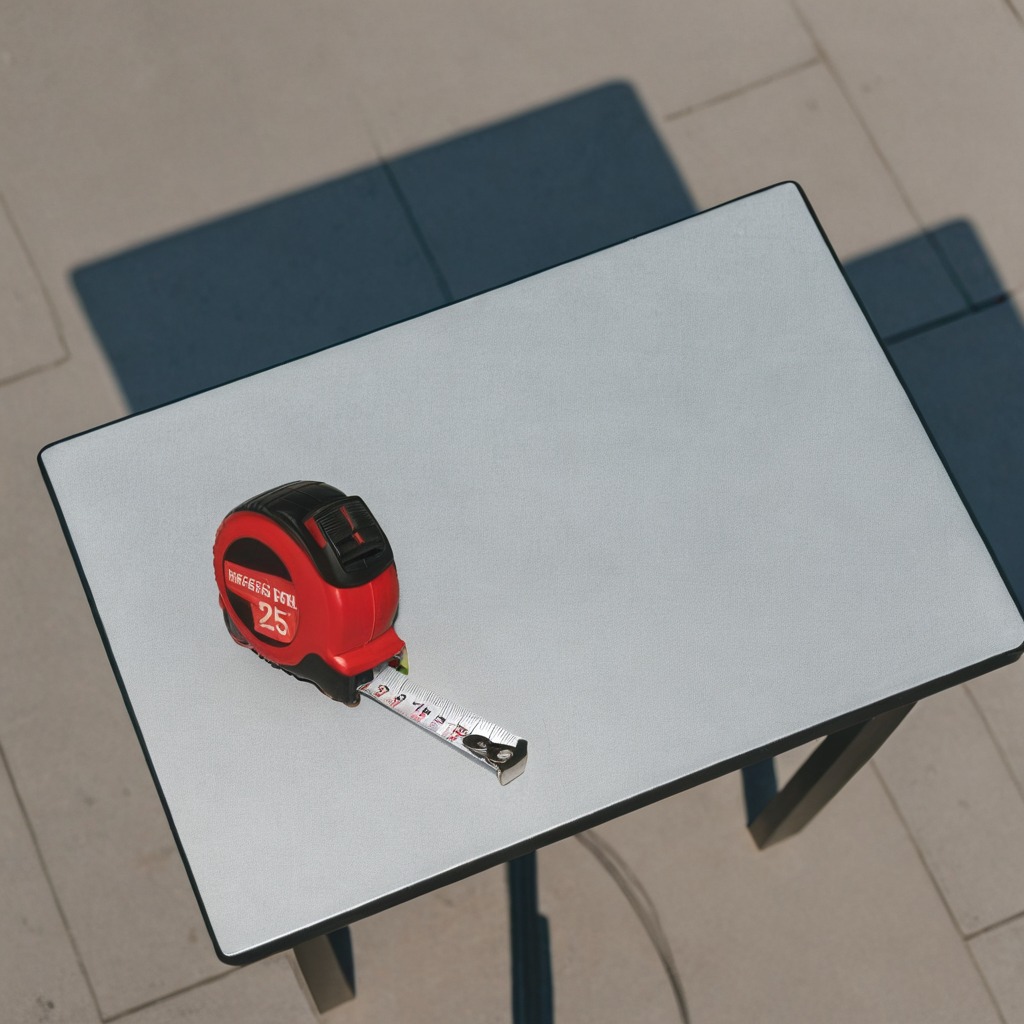
A measuring tape lies on the utility table.